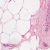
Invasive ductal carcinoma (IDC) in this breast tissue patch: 0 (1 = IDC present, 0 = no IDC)